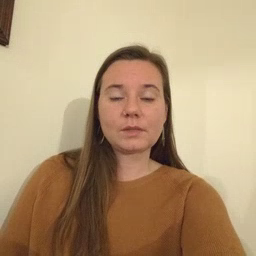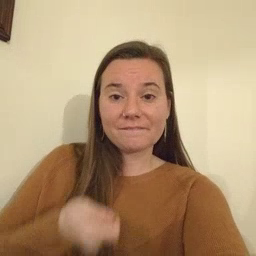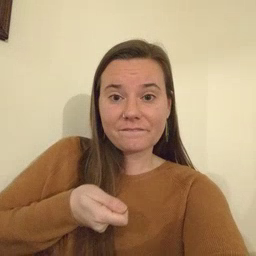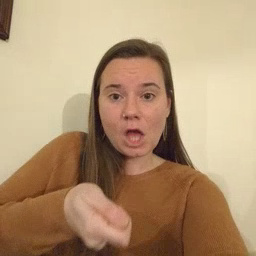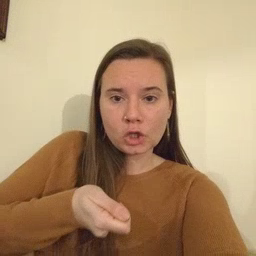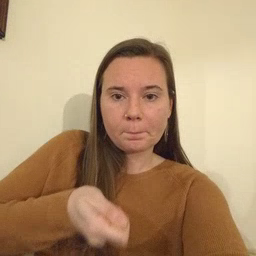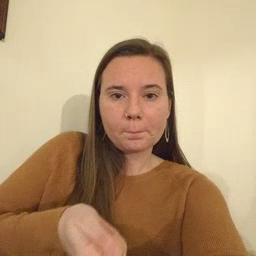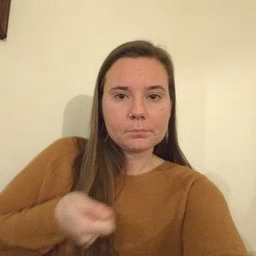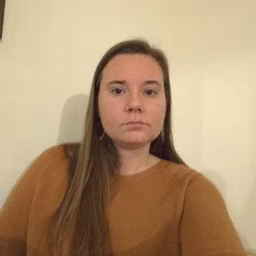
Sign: vacuum